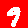
Digit: 9